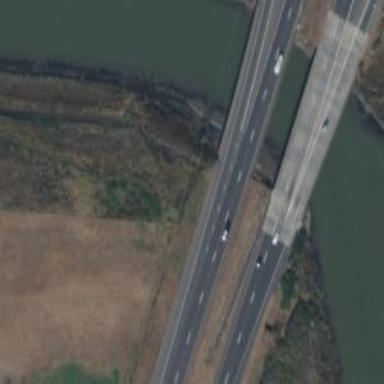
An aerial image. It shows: Motorway.